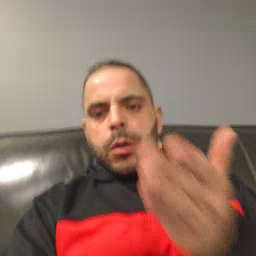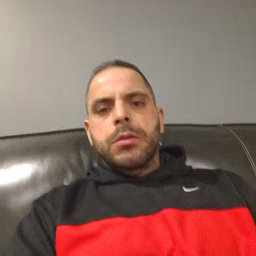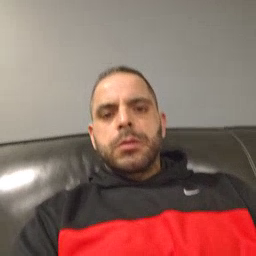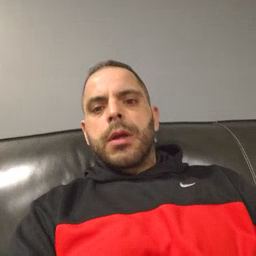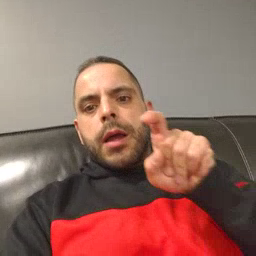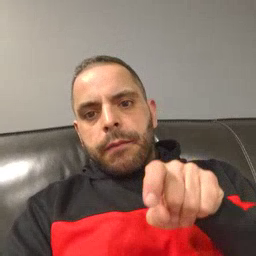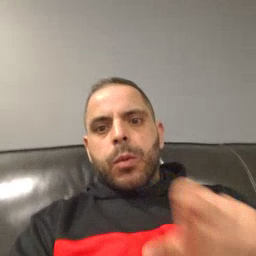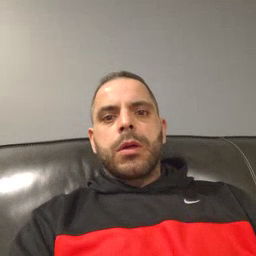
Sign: haveto